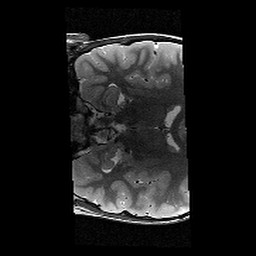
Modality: T2w
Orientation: coronal
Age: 11
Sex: male
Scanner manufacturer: siemens
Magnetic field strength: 3 T
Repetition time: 9.23 s
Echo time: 0.067 s